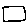
Label: square